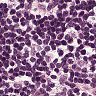
Metastatic tissue present: no